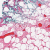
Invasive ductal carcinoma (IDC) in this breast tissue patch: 0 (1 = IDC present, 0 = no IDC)